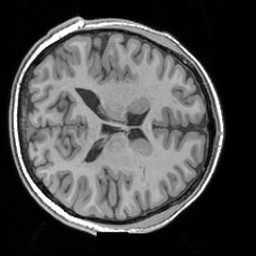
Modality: T1w
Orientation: axial
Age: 24
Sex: male
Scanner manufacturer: siemens
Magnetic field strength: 3 T
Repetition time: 1.63 s
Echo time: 0.00311 s